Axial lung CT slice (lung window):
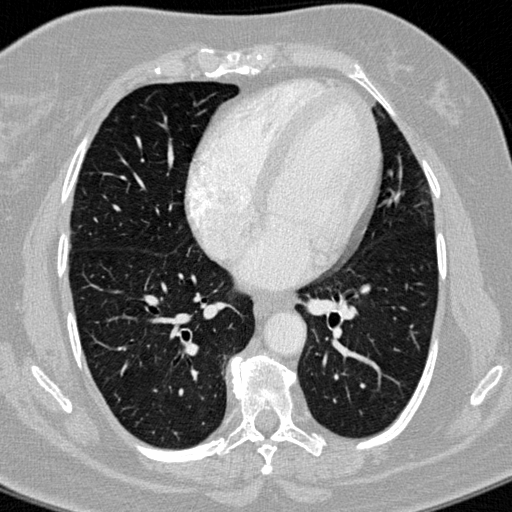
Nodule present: no